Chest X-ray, AP view. Patient: 51 years old, sex F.
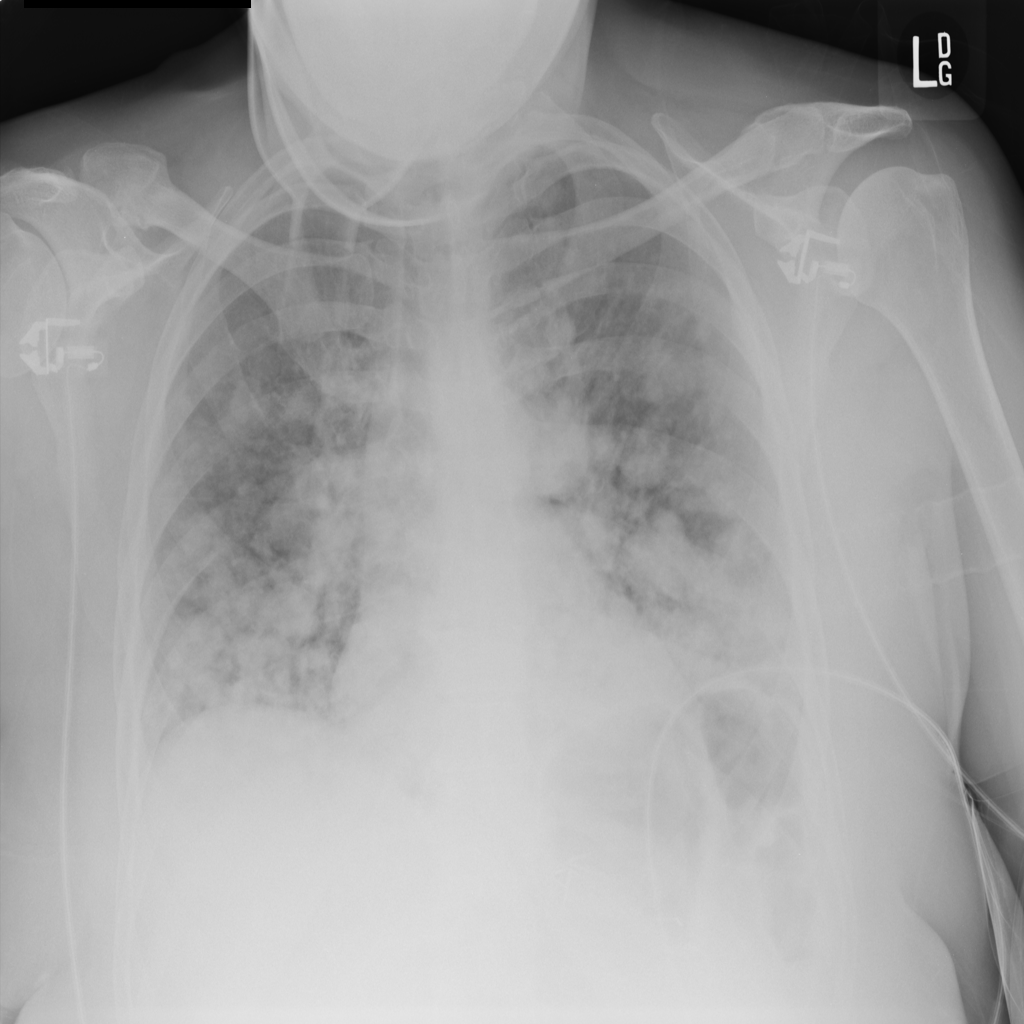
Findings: No Finding